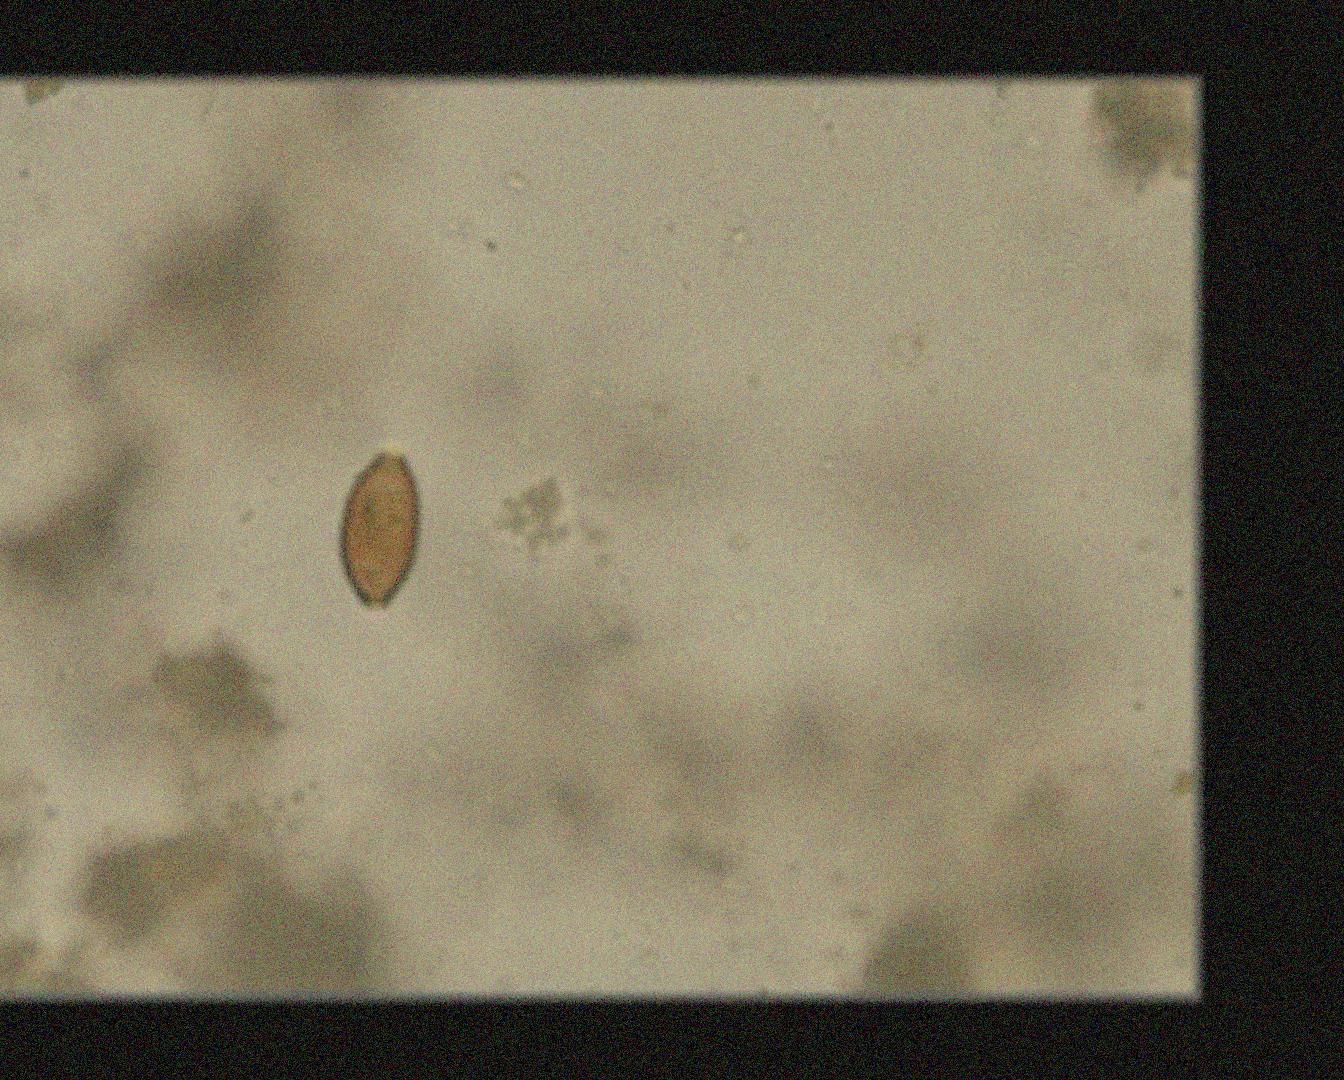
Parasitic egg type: Trichuris trichiura